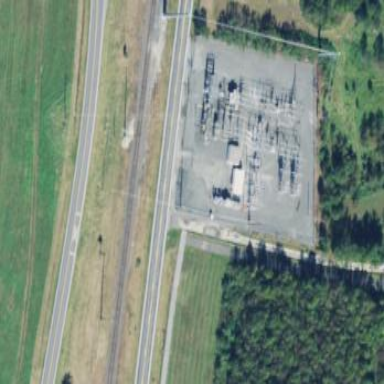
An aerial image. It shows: Distribution level power substation enclosed by wire fence.